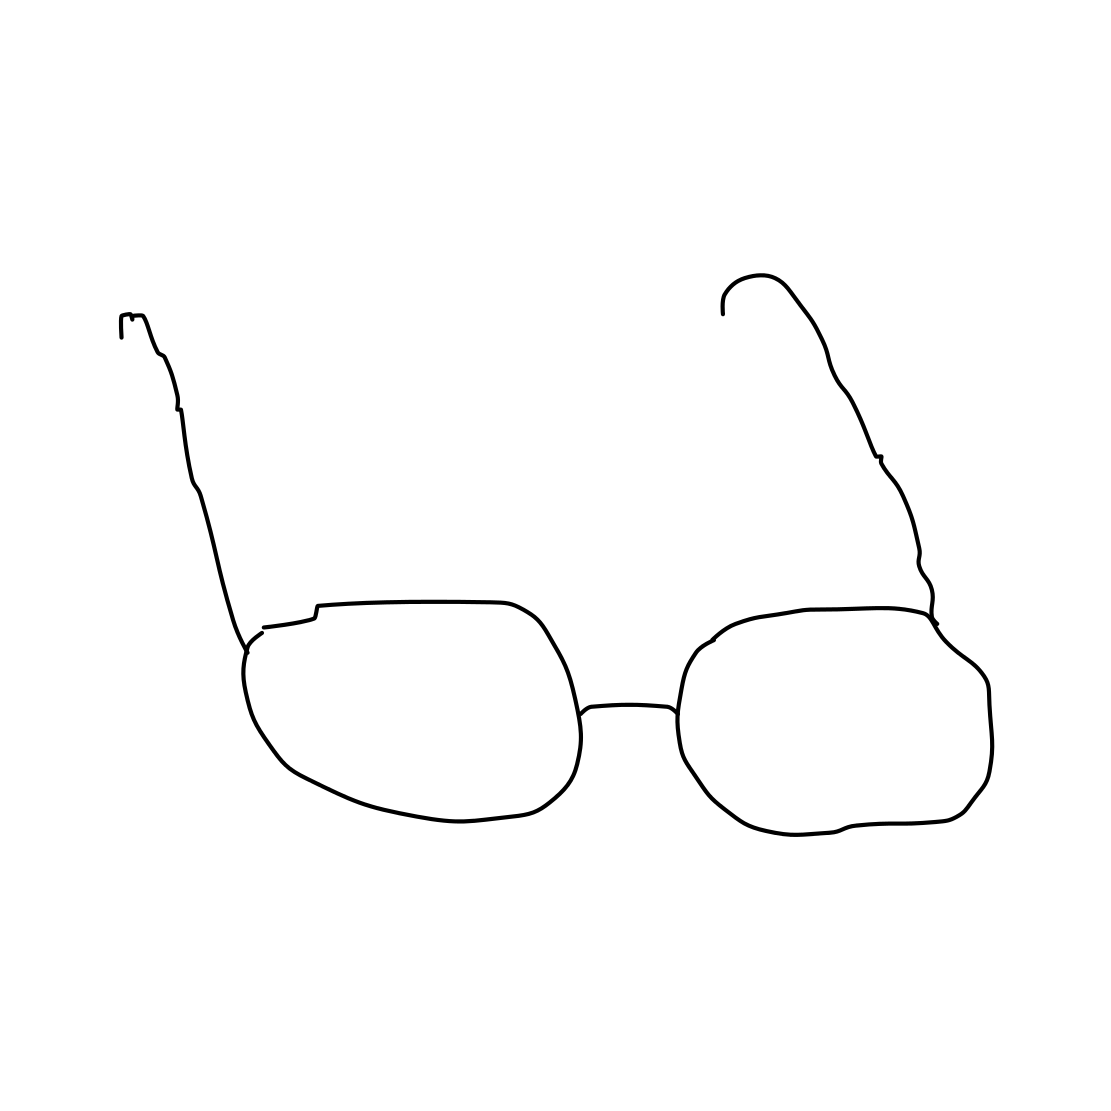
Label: eyeglasses